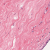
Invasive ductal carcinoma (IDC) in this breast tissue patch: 0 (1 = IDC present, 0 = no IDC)